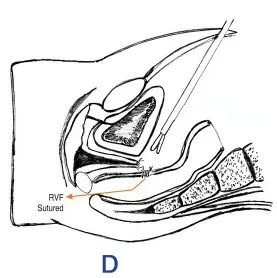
Schematic picture of the surgical procedure. D - Rectal and vaginal defects sutured separately.
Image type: radiology (x_ray)